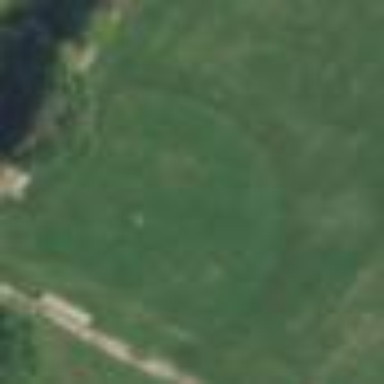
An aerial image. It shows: Grassy baseball pitch for leisure sports.